Question: What would be the best way to do the following "speech bubbles" in html/css?

Thanks!
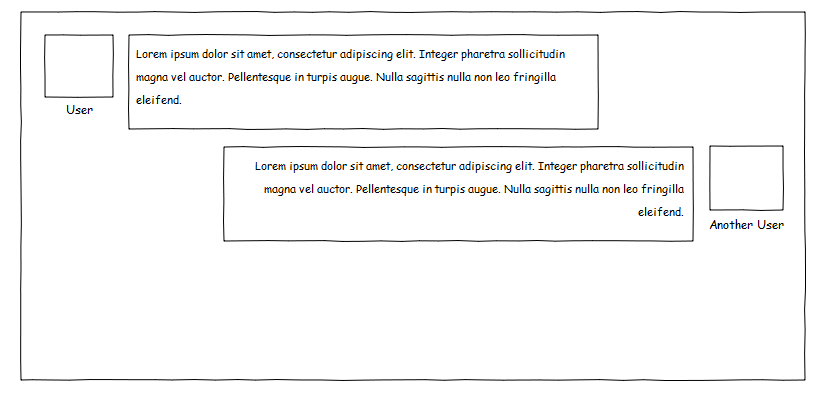
Answer: Here is a JSFiddle with what you want
<URL>
CSS:
'''
.bubble_wrap {
overflow: auto;
width: 520px;
margin-bottom: 10px;
float: left;
}
.bubble_wrap .bubble_image {
float: left;
width: 100px;
height: 100px;
background-color: red;
margin-right: 20px;
}
.bubble_wrap .bubble_content {
width: 400px;
height: 100px;
background-color: blue;
float: right
}
.bubble_wrap.bubble_right {
float: right;
}
.bubble_wrap.bubble_right .bubble_image {
float: right;
margin-right: 0px;
margin-left: 20px;
}
.bubble_wrap.bubble_right .bubble_content {
float: left;
}
'''
HTML:
'''
<div class="bubble_wrap">
<div class="bubble_image"></div>
<div class="bubble_content"></div>
</div>
<div class="bubble_wrap bubble_right">
<div class="bubble_image"></div>
<div class="bubble_content"></div>
</div>
<div class="bubble_wrap">
<div class="bubble_image"></div>
<div class="bubble_content"></div>
</div>
'''